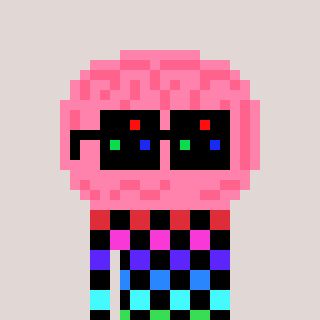
a pixel art character with square black sunglasses, a brain-shaped head and a red-colored body on a warm background